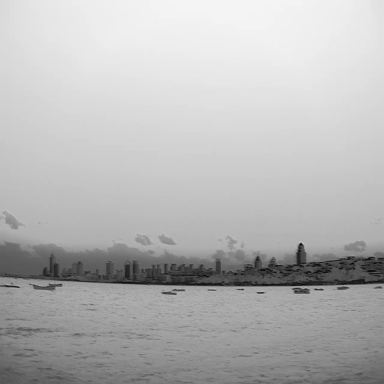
There are nine bulk_carriers in the infrared image.